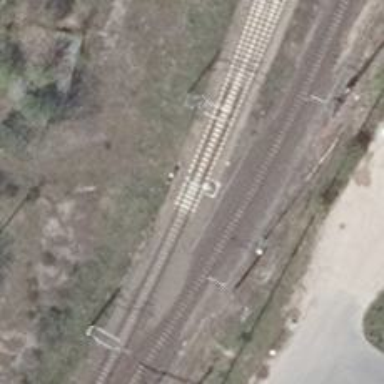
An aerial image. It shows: Railway switch.